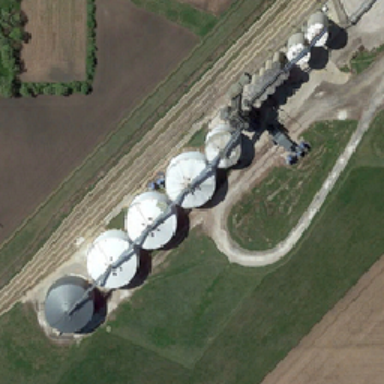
The reservoir line is located near the railway .